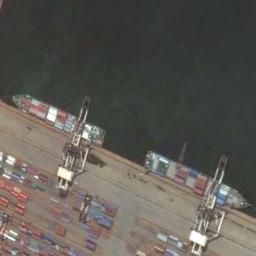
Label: ship